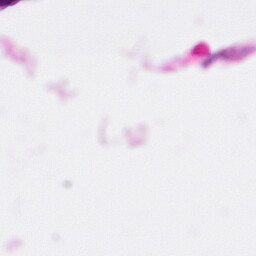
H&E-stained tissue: Pancreatic